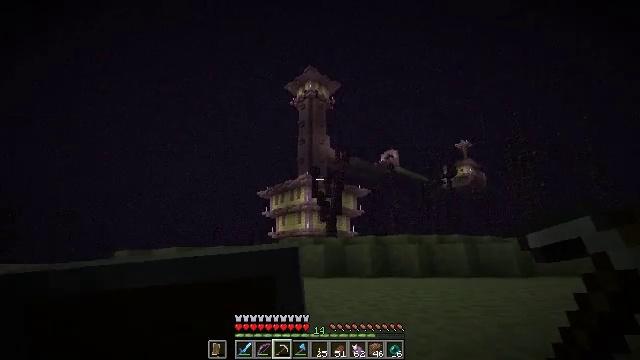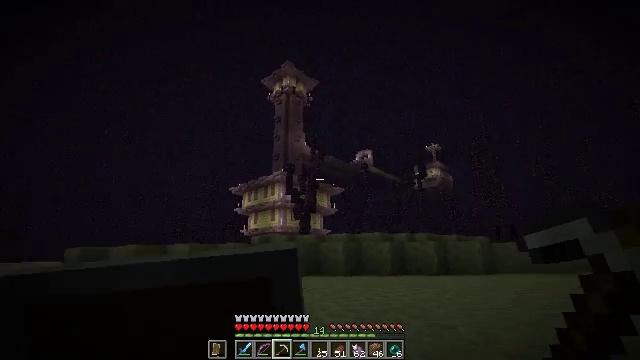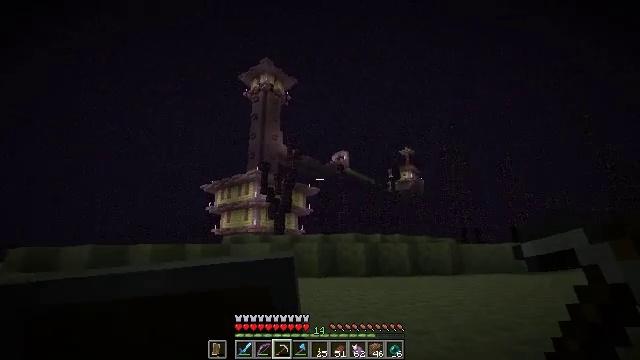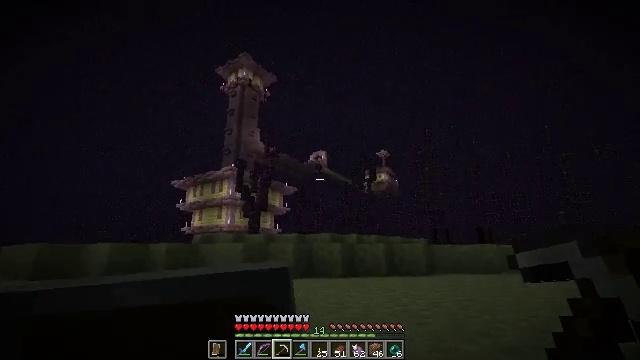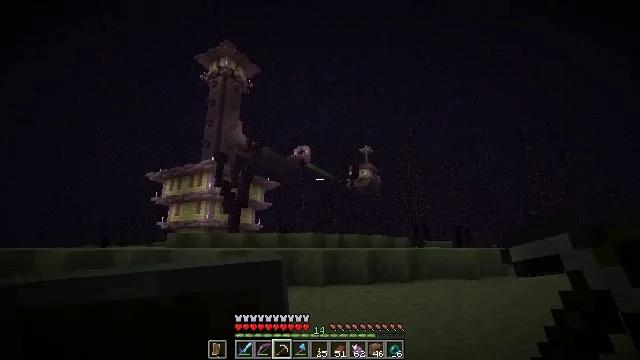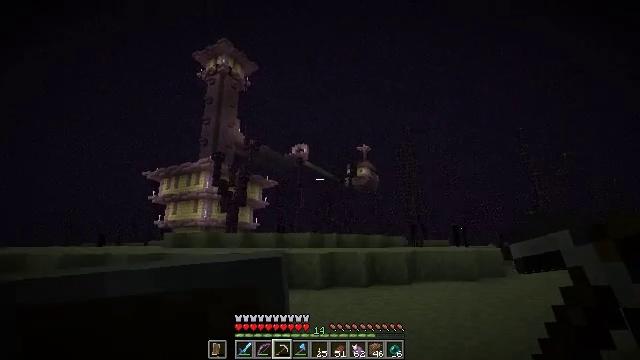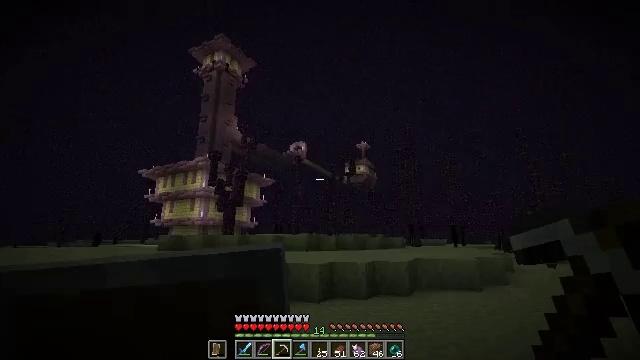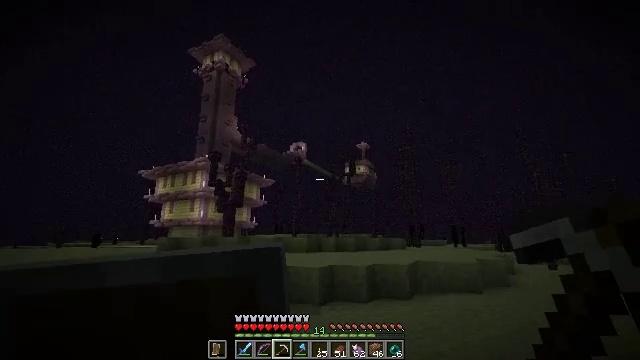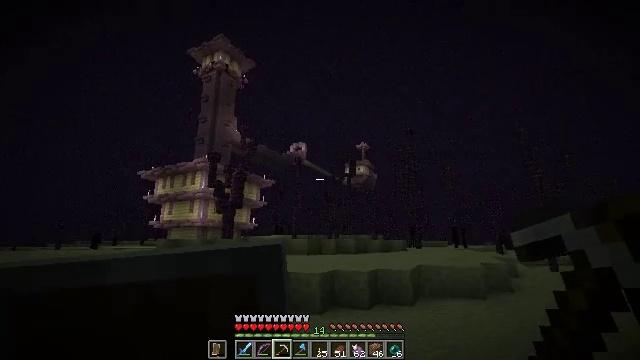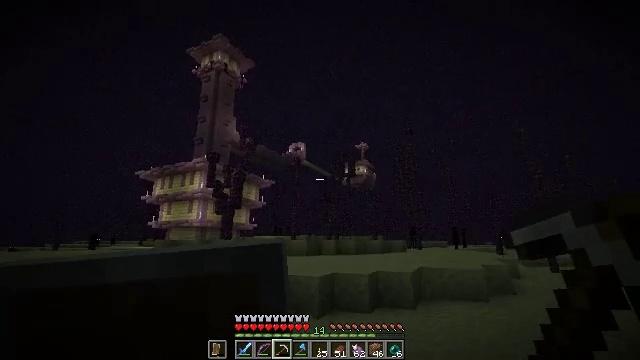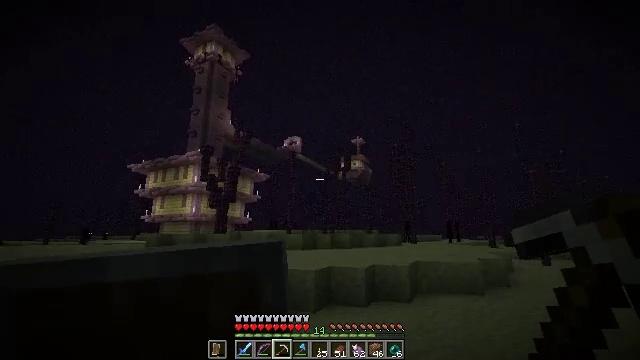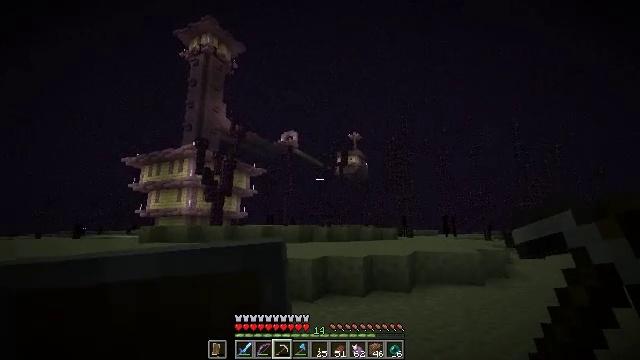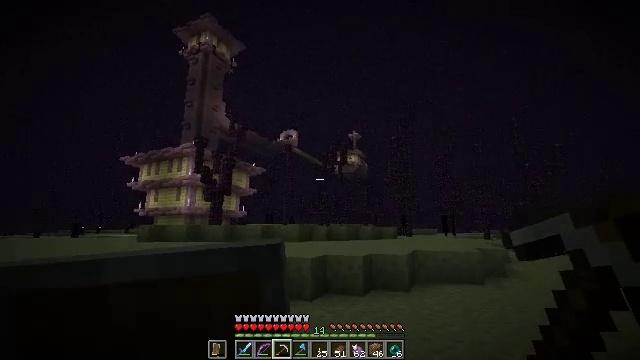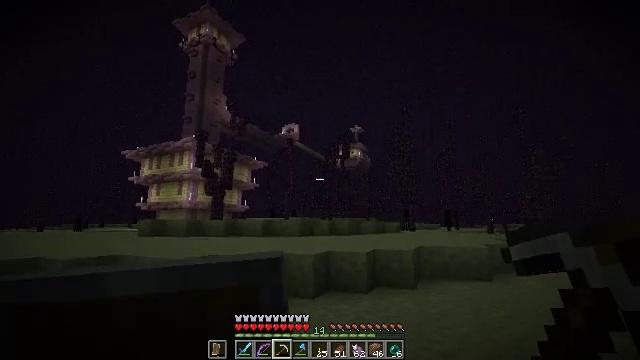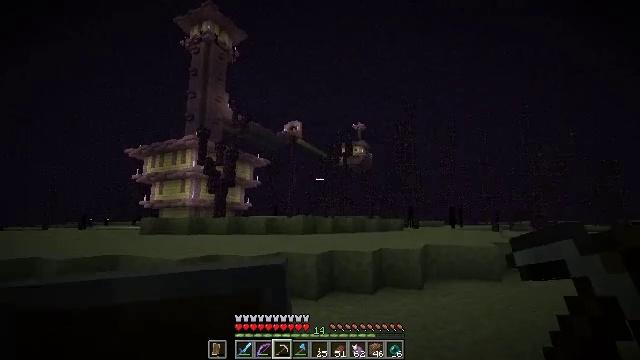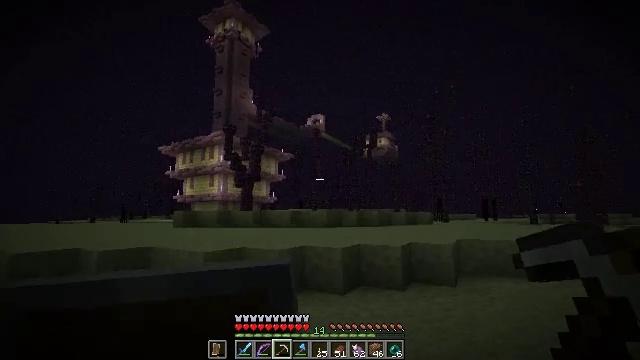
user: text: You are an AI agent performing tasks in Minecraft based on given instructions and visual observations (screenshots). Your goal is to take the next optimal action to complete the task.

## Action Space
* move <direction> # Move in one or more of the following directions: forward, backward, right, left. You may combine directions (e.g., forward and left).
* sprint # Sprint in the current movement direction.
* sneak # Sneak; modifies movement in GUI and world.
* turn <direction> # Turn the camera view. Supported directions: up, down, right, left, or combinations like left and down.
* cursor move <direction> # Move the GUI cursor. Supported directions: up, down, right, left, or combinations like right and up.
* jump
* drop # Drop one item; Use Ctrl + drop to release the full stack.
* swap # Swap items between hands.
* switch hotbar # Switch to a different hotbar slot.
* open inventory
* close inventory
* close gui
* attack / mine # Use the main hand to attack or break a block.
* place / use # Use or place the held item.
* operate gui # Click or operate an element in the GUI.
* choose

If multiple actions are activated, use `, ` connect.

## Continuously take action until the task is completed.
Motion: motion action
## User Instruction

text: Gather end stone from the End.
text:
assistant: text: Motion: move forward, turn right
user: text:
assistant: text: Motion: move forward, turn right
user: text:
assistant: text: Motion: move forward, turn right
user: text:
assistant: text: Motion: move forward, turn right and down, jump
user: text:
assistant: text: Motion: move forward, jump
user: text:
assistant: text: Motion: move forward, jump
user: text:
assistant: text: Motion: move forward, jump
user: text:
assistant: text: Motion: move forward
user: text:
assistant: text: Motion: move forward
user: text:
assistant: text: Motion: move forward, turn right and down
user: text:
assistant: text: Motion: move forward
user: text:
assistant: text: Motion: move forward
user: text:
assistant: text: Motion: move forward, turn down
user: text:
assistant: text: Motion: move forward
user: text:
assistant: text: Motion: move forward, turn left and down
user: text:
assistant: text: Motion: move forward, turn left
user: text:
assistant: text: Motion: move forward
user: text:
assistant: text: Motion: move forward
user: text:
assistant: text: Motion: move forward
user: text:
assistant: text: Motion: move forward
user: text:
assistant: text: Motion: move forward
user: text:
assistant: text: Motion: move forward, turn left
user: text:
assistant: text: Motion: move forward, turn left
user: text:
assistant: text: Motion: turn left and down
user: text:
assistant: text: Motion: move forward, turn left and down
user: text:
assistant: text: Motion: move forward, turn left and down
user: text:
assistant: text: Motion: move forward, turn left and down
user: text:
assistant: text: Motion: move forward, turn left and down
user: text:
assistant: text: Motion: move forward, turn left and down
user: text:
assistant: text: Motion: move forward, turn left